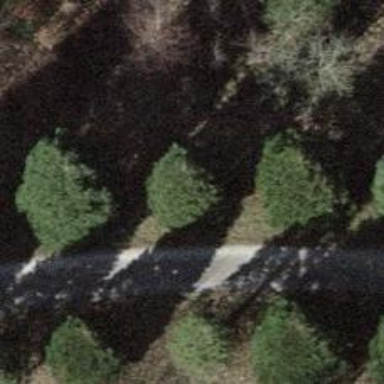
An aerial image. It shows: Needle-leaved tree in nature.